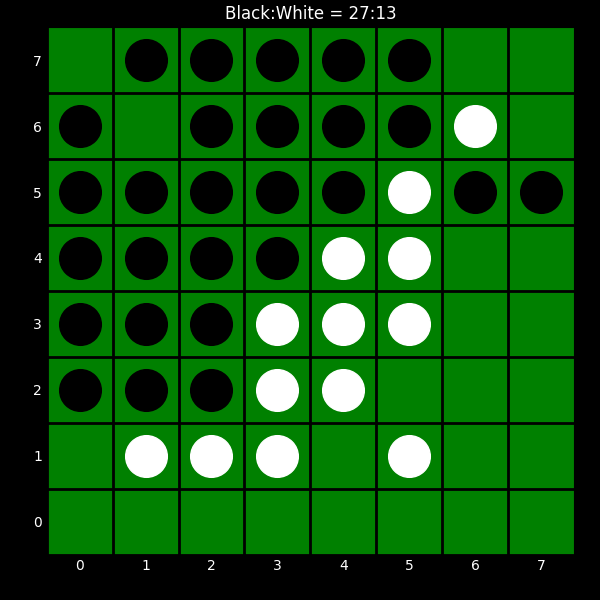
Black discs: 27
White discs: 13